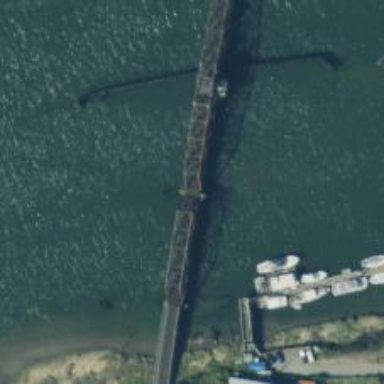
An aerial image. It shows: Railway bridge.